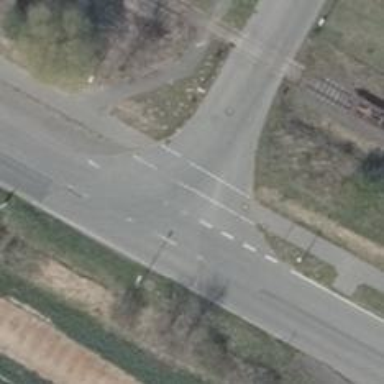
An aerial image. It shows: Unmarked crossing on the road.